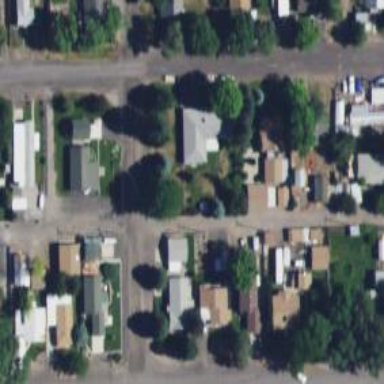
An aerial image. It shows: Alleyway designated as service road.